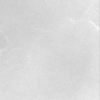
Label: dusty